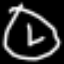
Label: clock